Question: I followed the directions somewhere online to insert checkboxes in a JTable. Here is my code to do so:
'''
protected class JTableCellRenderer implements TableCellRenderer {
@Override
public Component getTableCellRendererComponent(JTable table, Object value,
boolean isSelected, boolean hasFocus, int row, int column) {
JCheckBox rendererComponent = new JCheckBox();
rendererComponent.setSelected((Boolean) tableModel.getValueAt(row,
column));
return rendererComponent;
}
}
'''
I managed to add checkboxes to a JTable, but then when I run my program, I get the following behavior:

How do I allow a user to check the checkbox instead of selecting True or False from the dropdown menu when he or she clicks on the checkbox? Thanks!
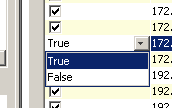
Answer: The directions you are following are bad as there's no need to fiddle with renderers or editors (and by the way, your problem is that you changed the renderer without changing the editor). All you have to do is in your TableModel class, override the 'getColumnClass(int index)' method and have it return Boolean.class for the column that needs check boxes. That's it. The JTable will automatically use a checkbox both for the column's renderer and editor solving your problem in a very easy way. Of course it should go without saying that the data for that column must be Boolean for this to work.
The Oracle tutorial on JTables will tell you all this and more: <URL>